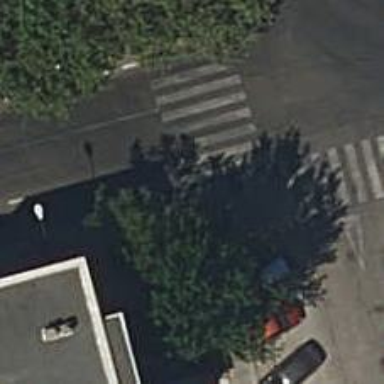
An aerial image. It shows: Sidewalk.